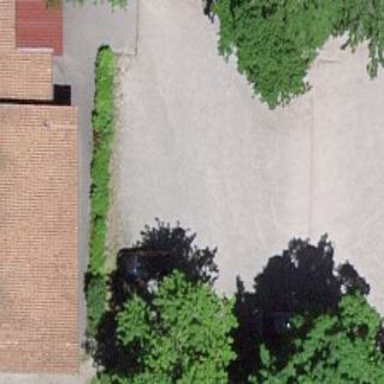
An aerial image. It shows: Parking area with fine gravel surface.